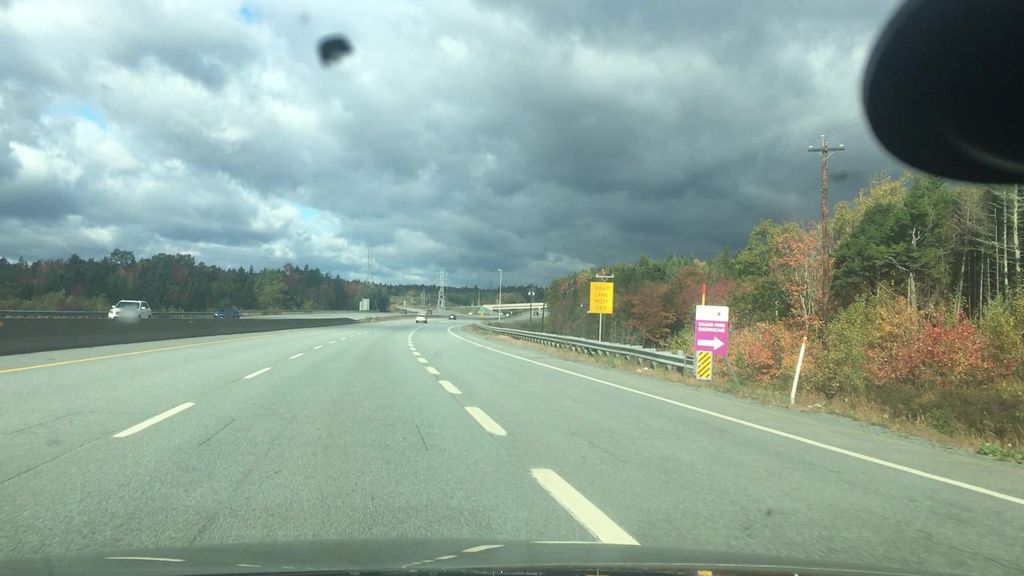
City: halifax